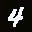
Label: 4